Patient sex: M
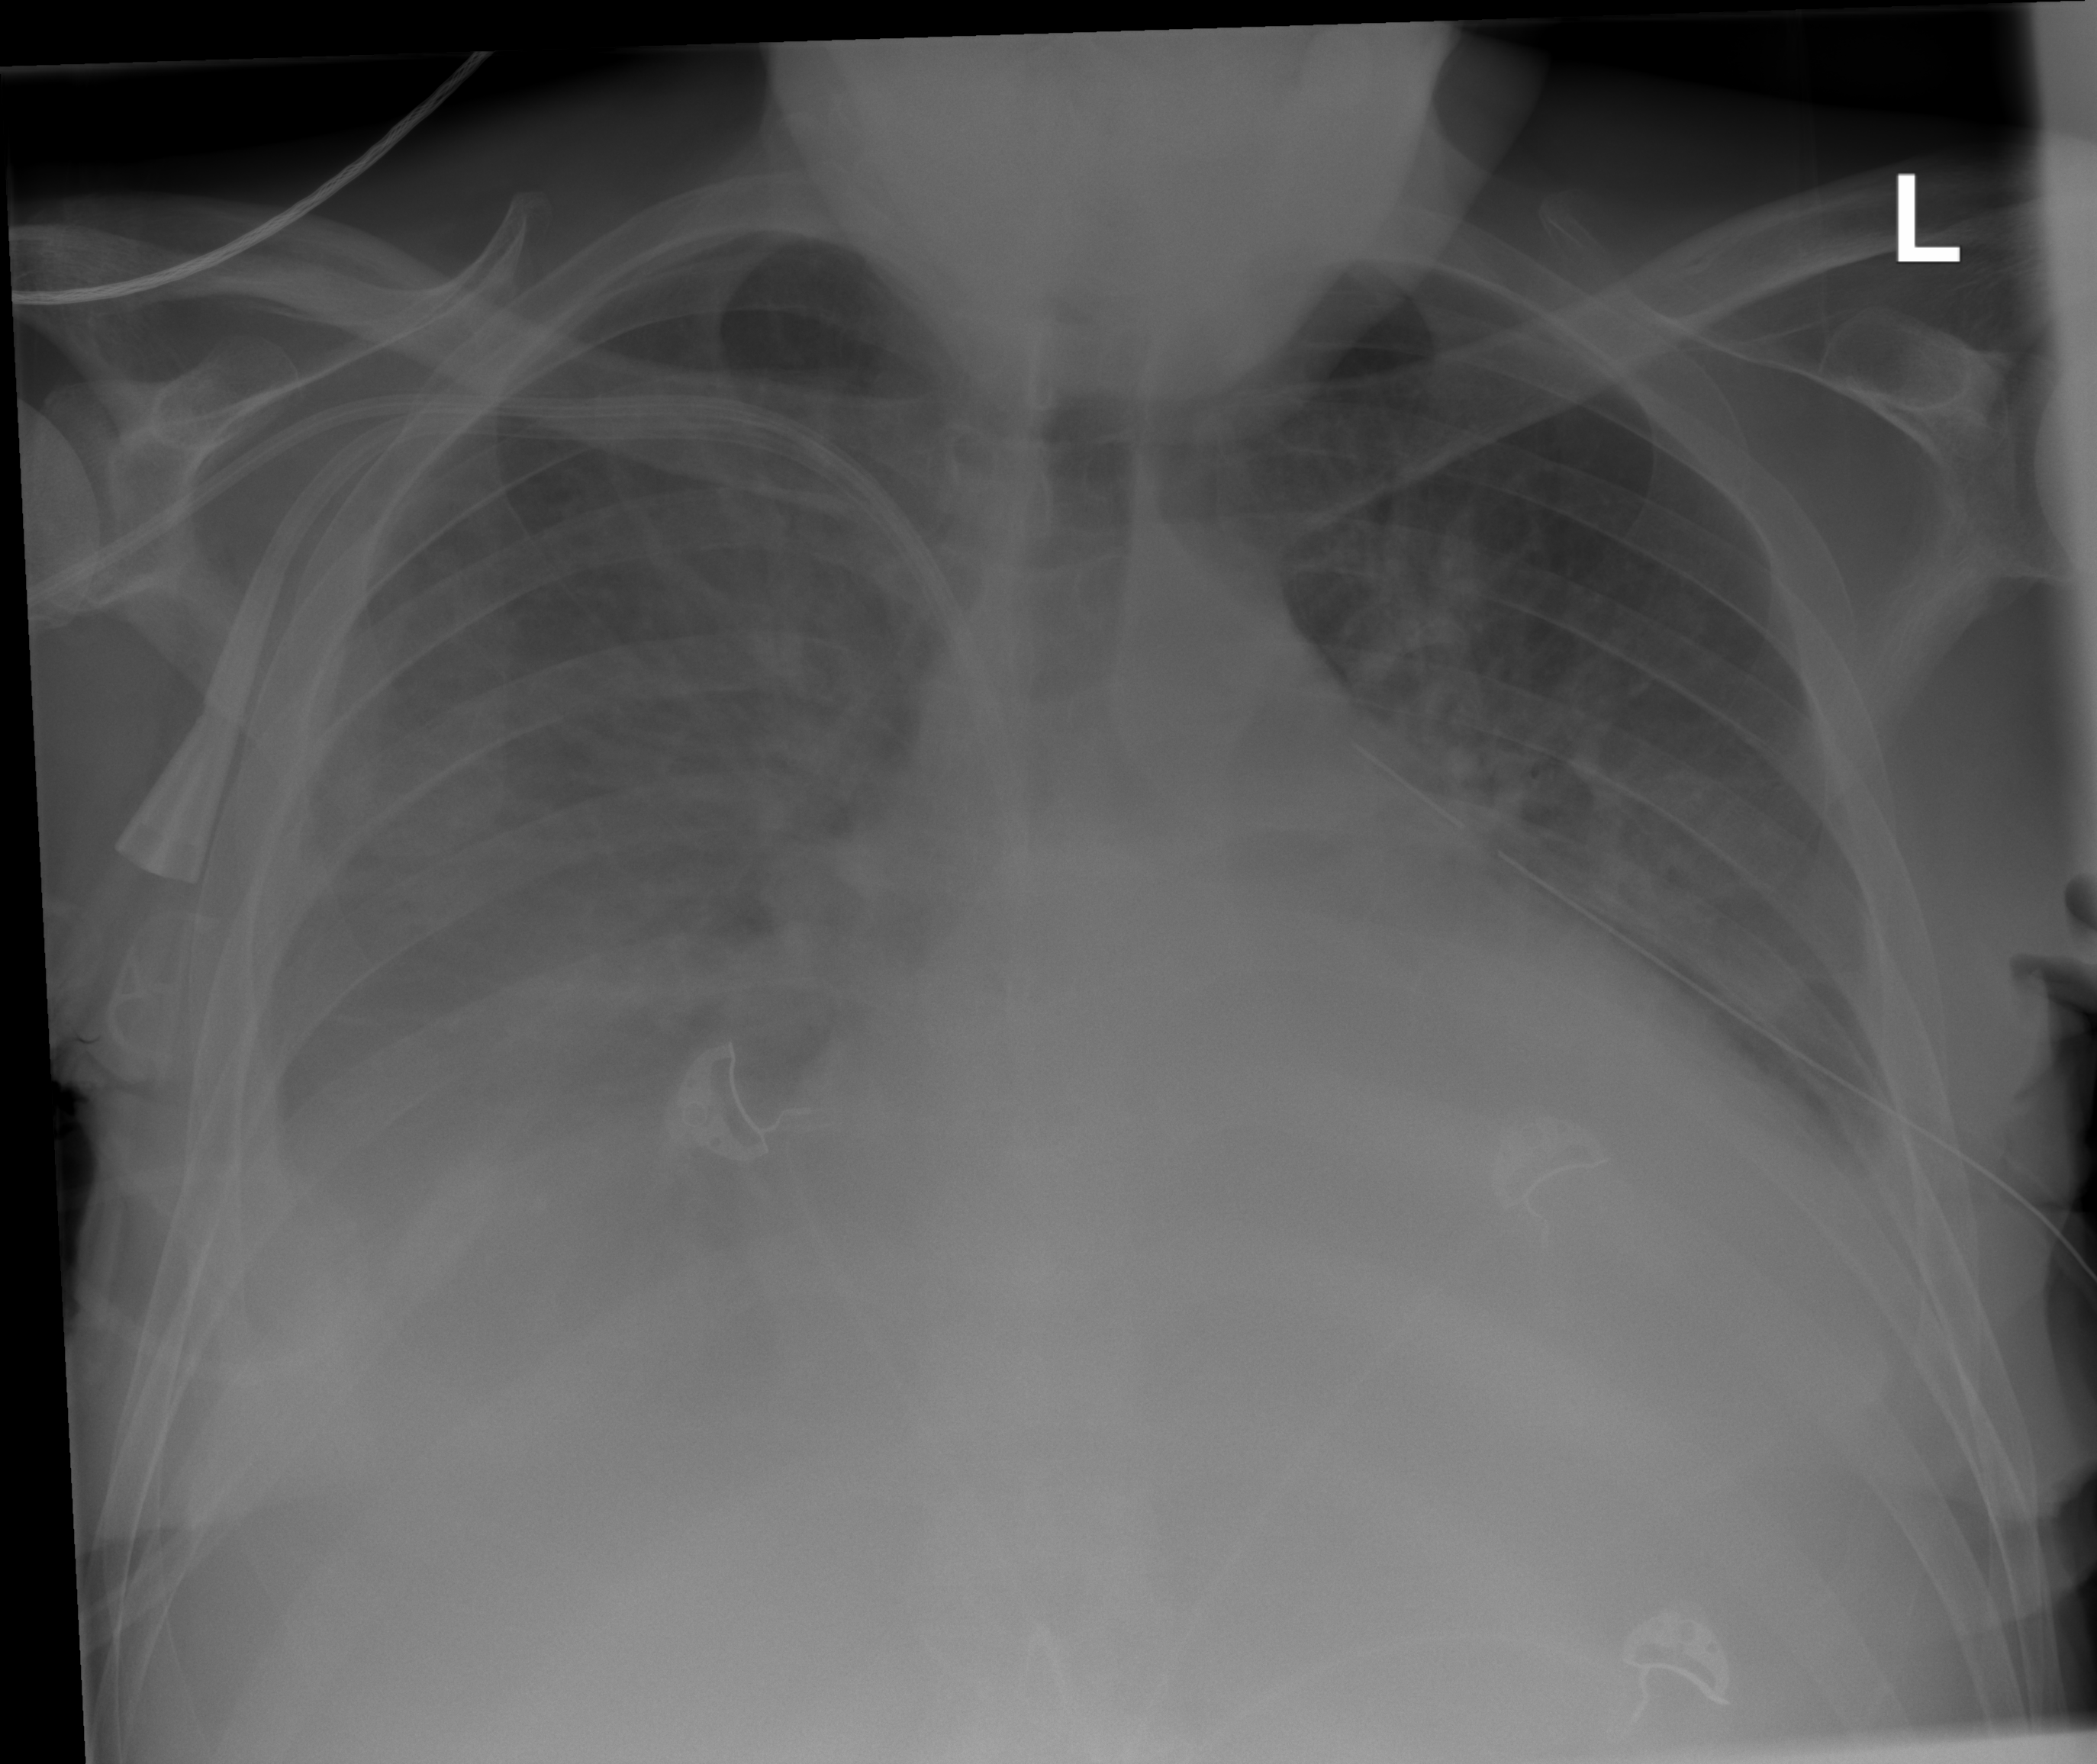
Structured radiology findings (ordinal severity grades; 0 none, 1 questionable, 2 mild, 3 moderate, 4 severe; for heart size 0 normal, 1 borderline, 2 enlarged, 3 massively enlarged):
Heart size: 3
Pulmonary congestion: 3
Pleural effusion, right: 3
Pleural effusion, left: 2
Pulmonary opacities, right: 2
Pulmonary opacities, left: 2
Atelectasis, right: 3
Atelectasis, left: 2